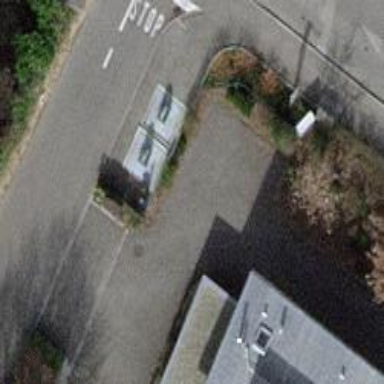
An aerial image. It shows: Recycling container in the area designated for recycling.